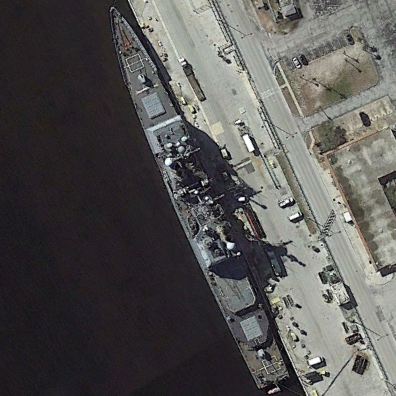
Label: cruiser